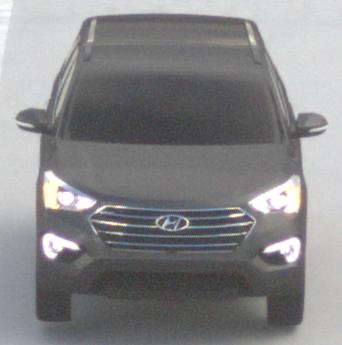
Make: Hyundai
Model: Santa Fe 2.4 GDI
Detailed model: Santa Fe (DM)
Model produced from: 2017/08
Model produced until: 2018/01
Doors: 5
Color: gray
Road condition: dry road
Daytime: morning or afternoon
Contrast: low contrast